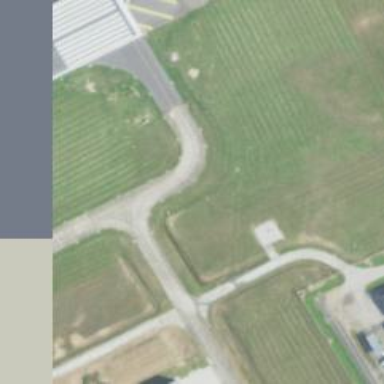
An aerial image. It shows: View of taxiway at the airport.